Question: I use Chrome Devtools constantly, but Safari is new to me.
I'm trying to use Safari 7 to debug a Safari specific site issue, but I cannot make console.log work. The following <URL> fails on Safari:
'''
console.log('hello')
'''
As pictured, nothing appears in the 'console' UI.
Safari has lots of ...things.. for me to click on. Do I need to do something to make the console work?

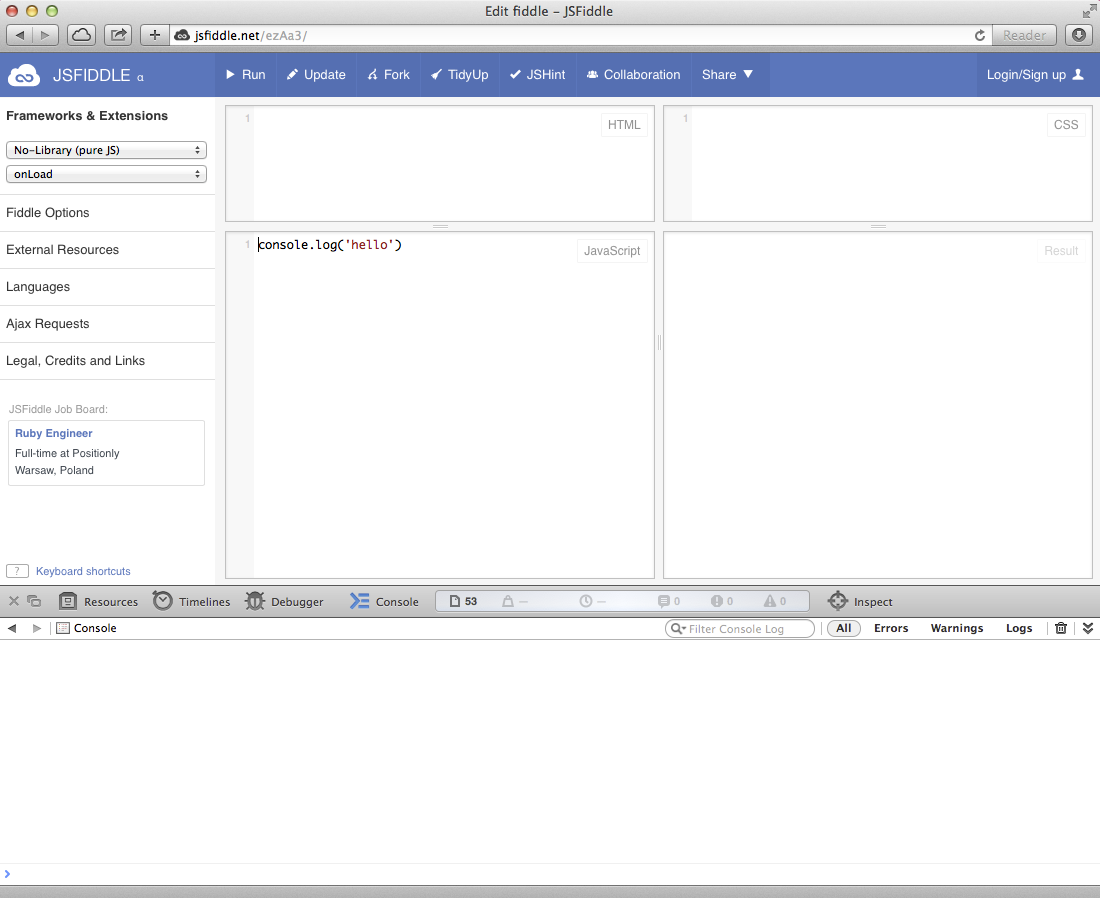
Answer: Killing the Safari process in Activity Monitor didn't fix it, but rebooting OS X did.